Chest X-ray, AP view. Patient: 9 years old, sex M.
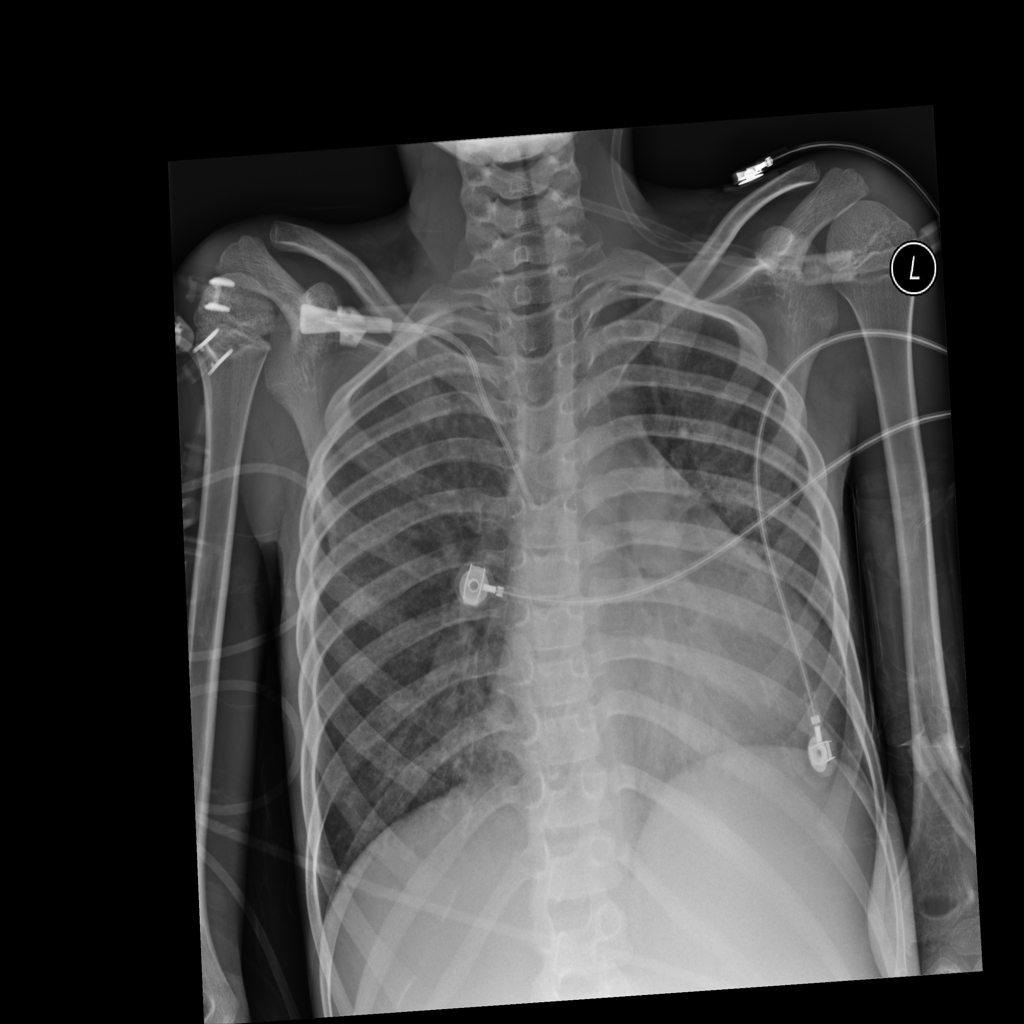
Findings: Infiltration